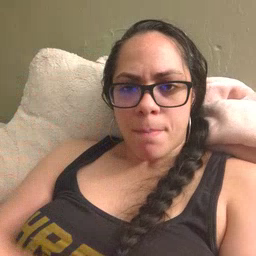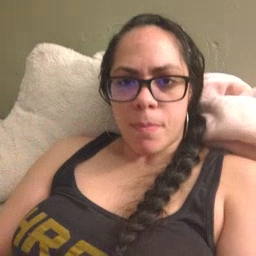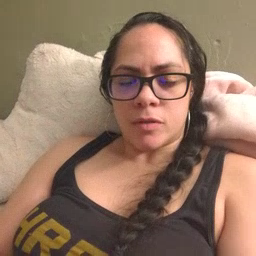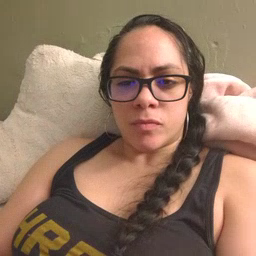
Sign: drop